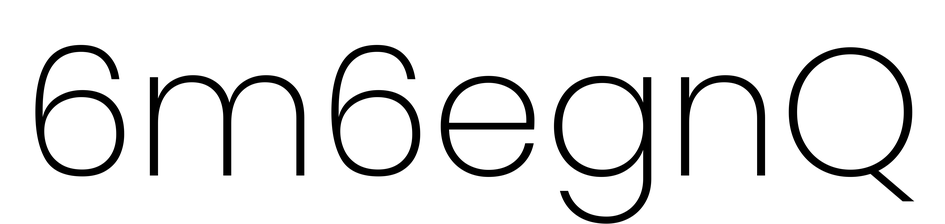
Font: Poppins-ExtraLight